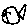
Label: fish